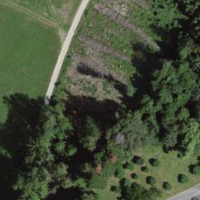
EUNIS habitat code: 44
Species observed at this site:
Argentina anserina